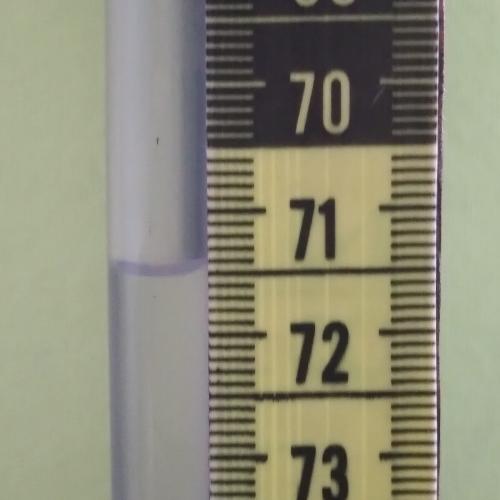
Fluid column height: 71.5 cm